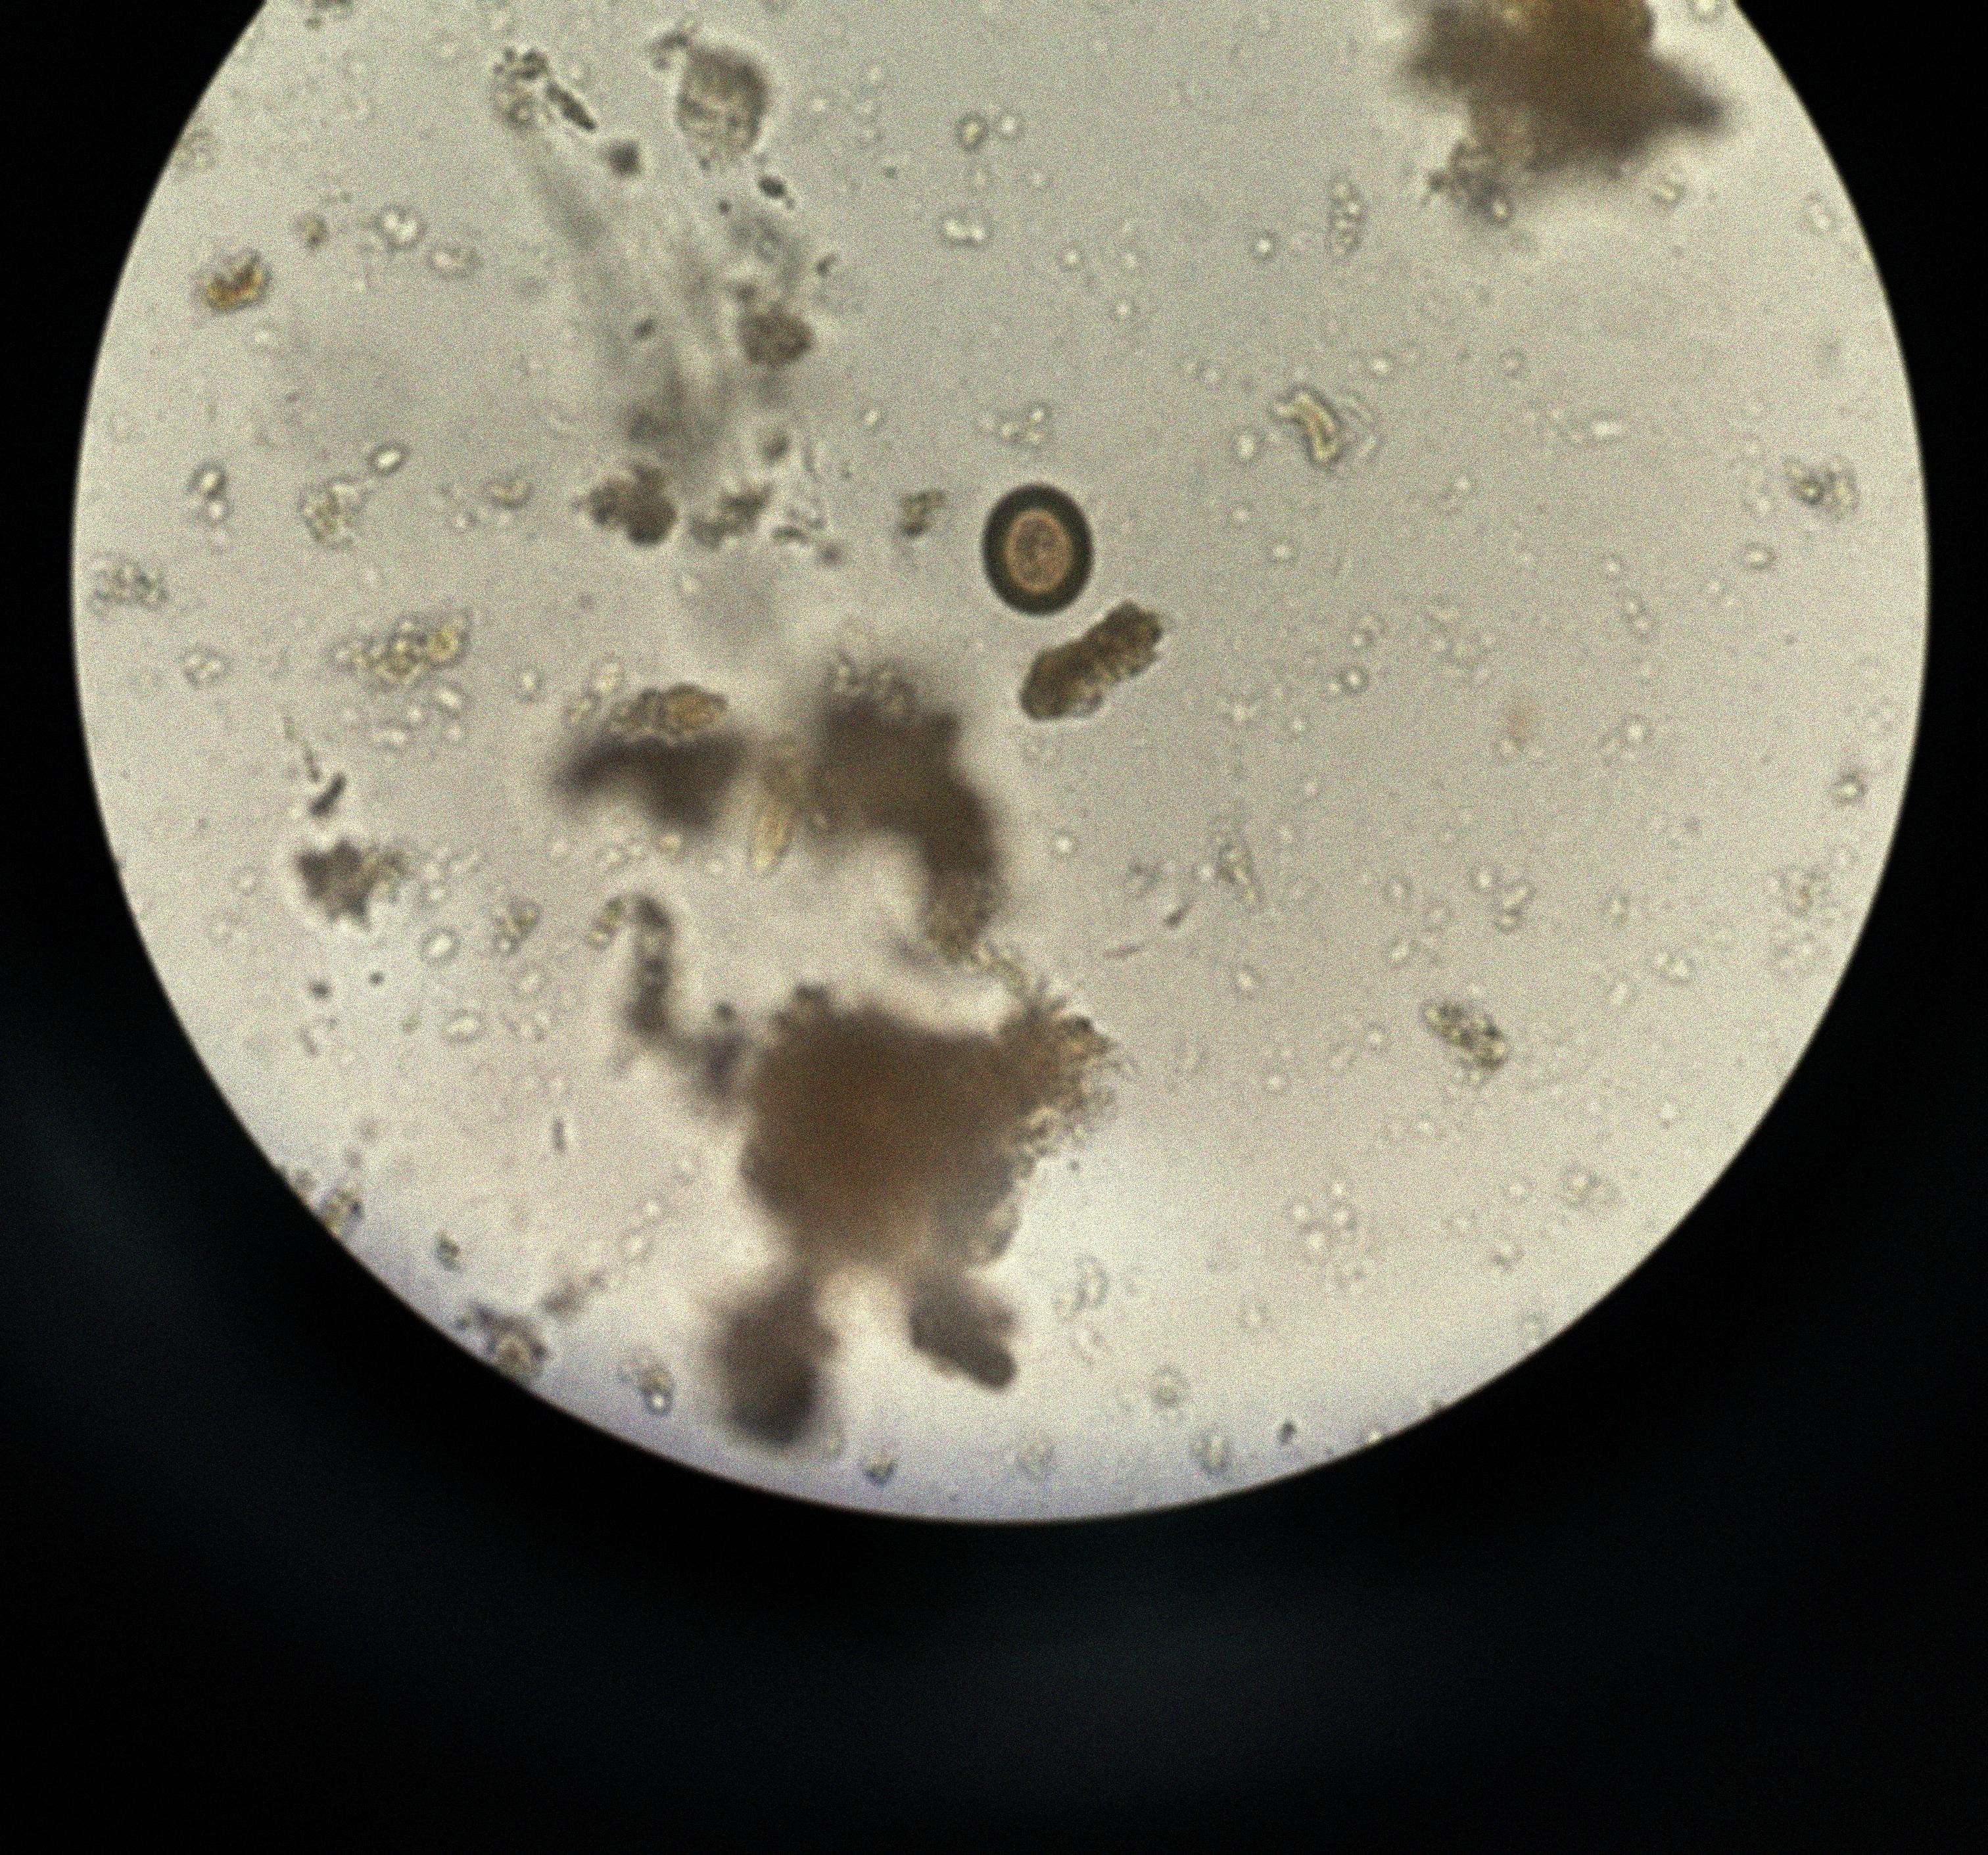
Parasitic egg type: Taenia spp. egg